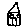
Label: house